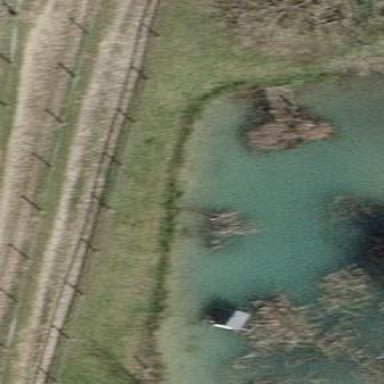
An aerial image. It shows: Pond surrounded by natural water.